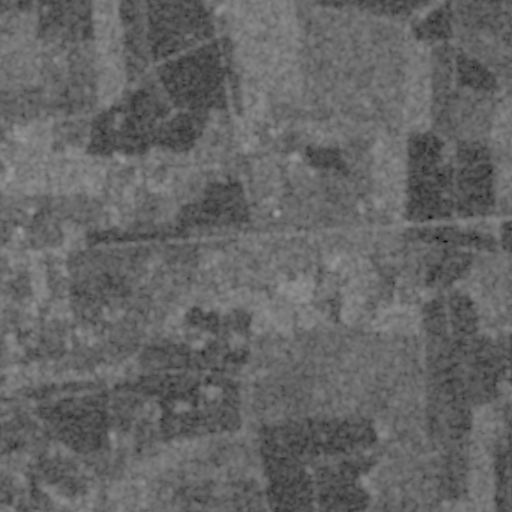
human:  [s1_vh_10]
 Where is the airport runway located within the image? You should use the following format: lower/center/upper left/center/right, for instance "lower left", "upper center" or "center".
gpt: The airport runway is located in the center right of the image.
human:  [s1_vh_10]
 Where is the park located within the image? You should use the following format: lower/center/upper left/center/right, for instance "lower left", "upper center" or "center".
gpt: The park is located in the lower left of the image.
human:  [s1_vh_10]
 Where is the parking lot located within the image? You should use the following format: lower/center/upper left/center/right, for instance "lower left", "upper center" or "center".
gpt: The parking lot is located in the lower left of the image.
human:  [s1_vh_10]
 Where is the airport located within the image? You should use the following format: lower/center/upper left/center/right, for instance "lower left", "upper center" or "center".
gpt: There is no airport in the image.

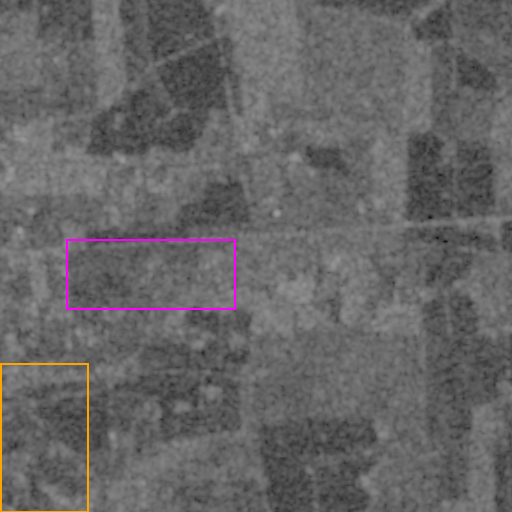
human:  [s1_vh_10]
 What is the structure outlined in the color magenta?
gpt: The structure outlined in magenta is a crop field.
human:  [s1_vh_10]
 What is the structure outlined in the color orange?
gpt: The structure outlined in orange is a park.
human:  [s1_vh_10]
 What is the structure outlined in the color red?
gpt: There is no red outline.